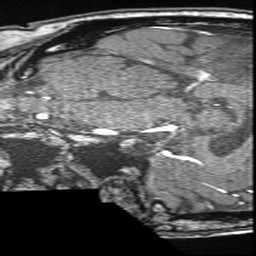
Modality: angio
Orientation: sagittal
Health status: ill
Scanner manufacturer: siemens
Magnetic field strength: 3 T
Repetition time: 0.021 s
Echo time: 0.00343 s